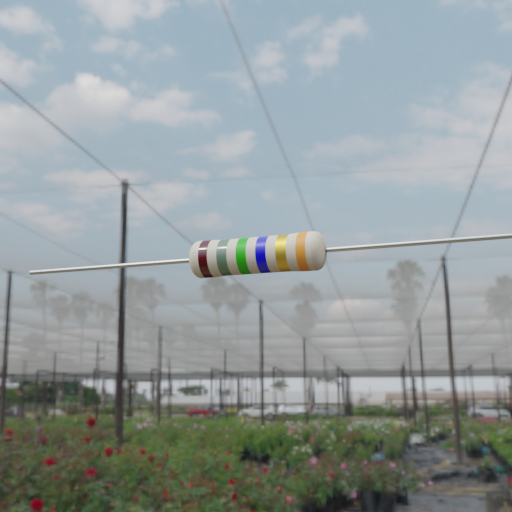
Resistor colour bands (in order): brown, gray, green, blue, gold, orange